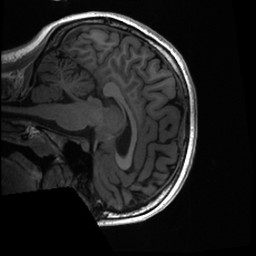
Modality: T1w
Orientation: sagittal
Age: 18
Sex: female